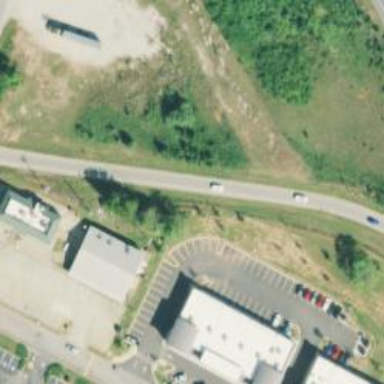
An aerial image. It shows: Asphalt trunk link road.